Question: I get this strange div while I'm trying to load my editable field.
I can't find somewhere how to disable this without changing in the editable source code.
Does anyone have a clue why I'm getting that?
This is what it looks like.

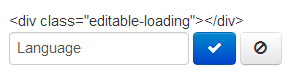
Answer: If someone else is having this problem in the future, I looked at the sourcecode and I only needed to add:
loading : '' between the {} tags